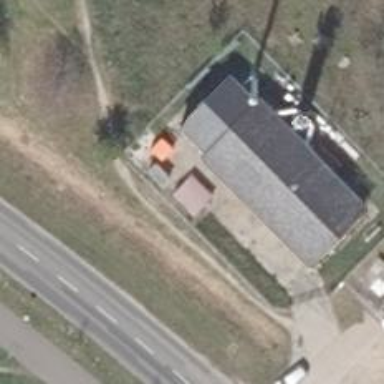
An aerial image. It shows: Minor distribution substation.